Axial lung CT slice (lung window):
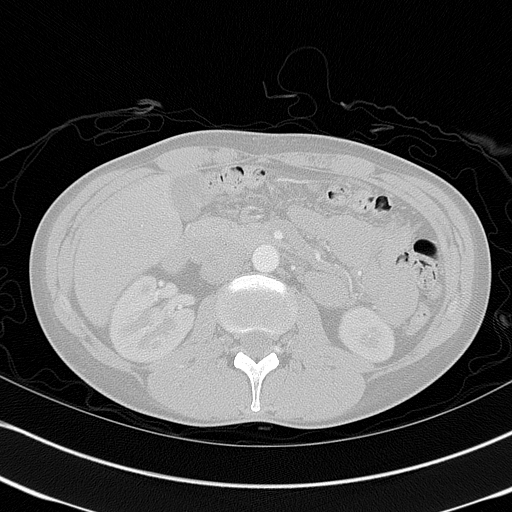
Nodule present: no